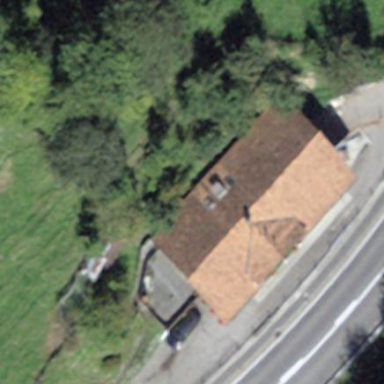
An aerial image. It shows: Farm building.